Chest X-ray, AP view. Patient: 46 years old, sex M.
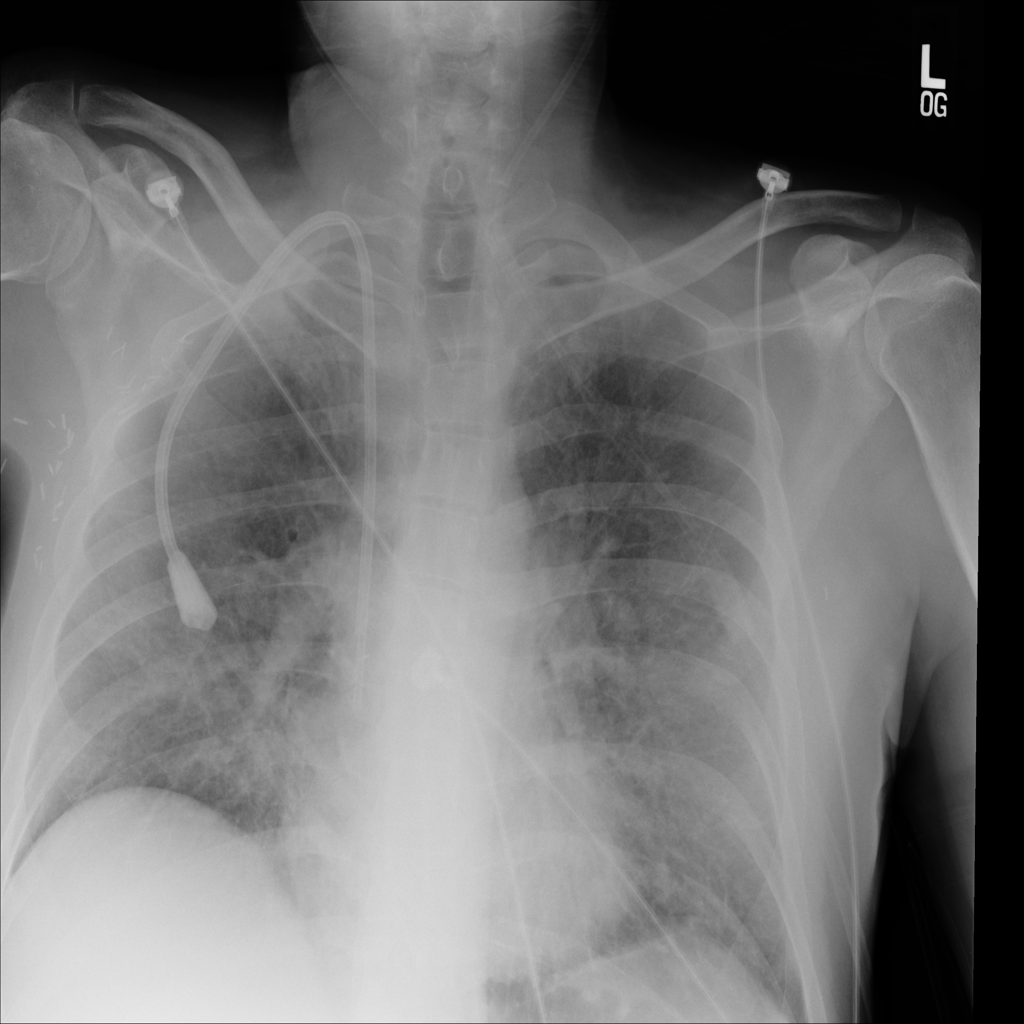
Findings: Infiltration